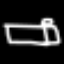
Label: bed